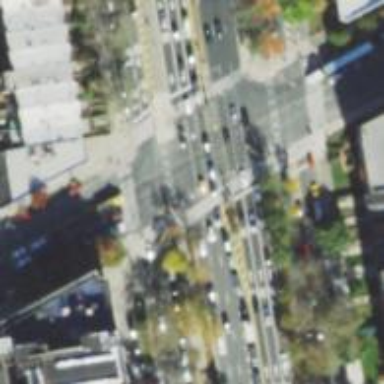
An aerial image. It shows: Footway with asphalt surface and zebra crossing marked on it.